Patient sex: M
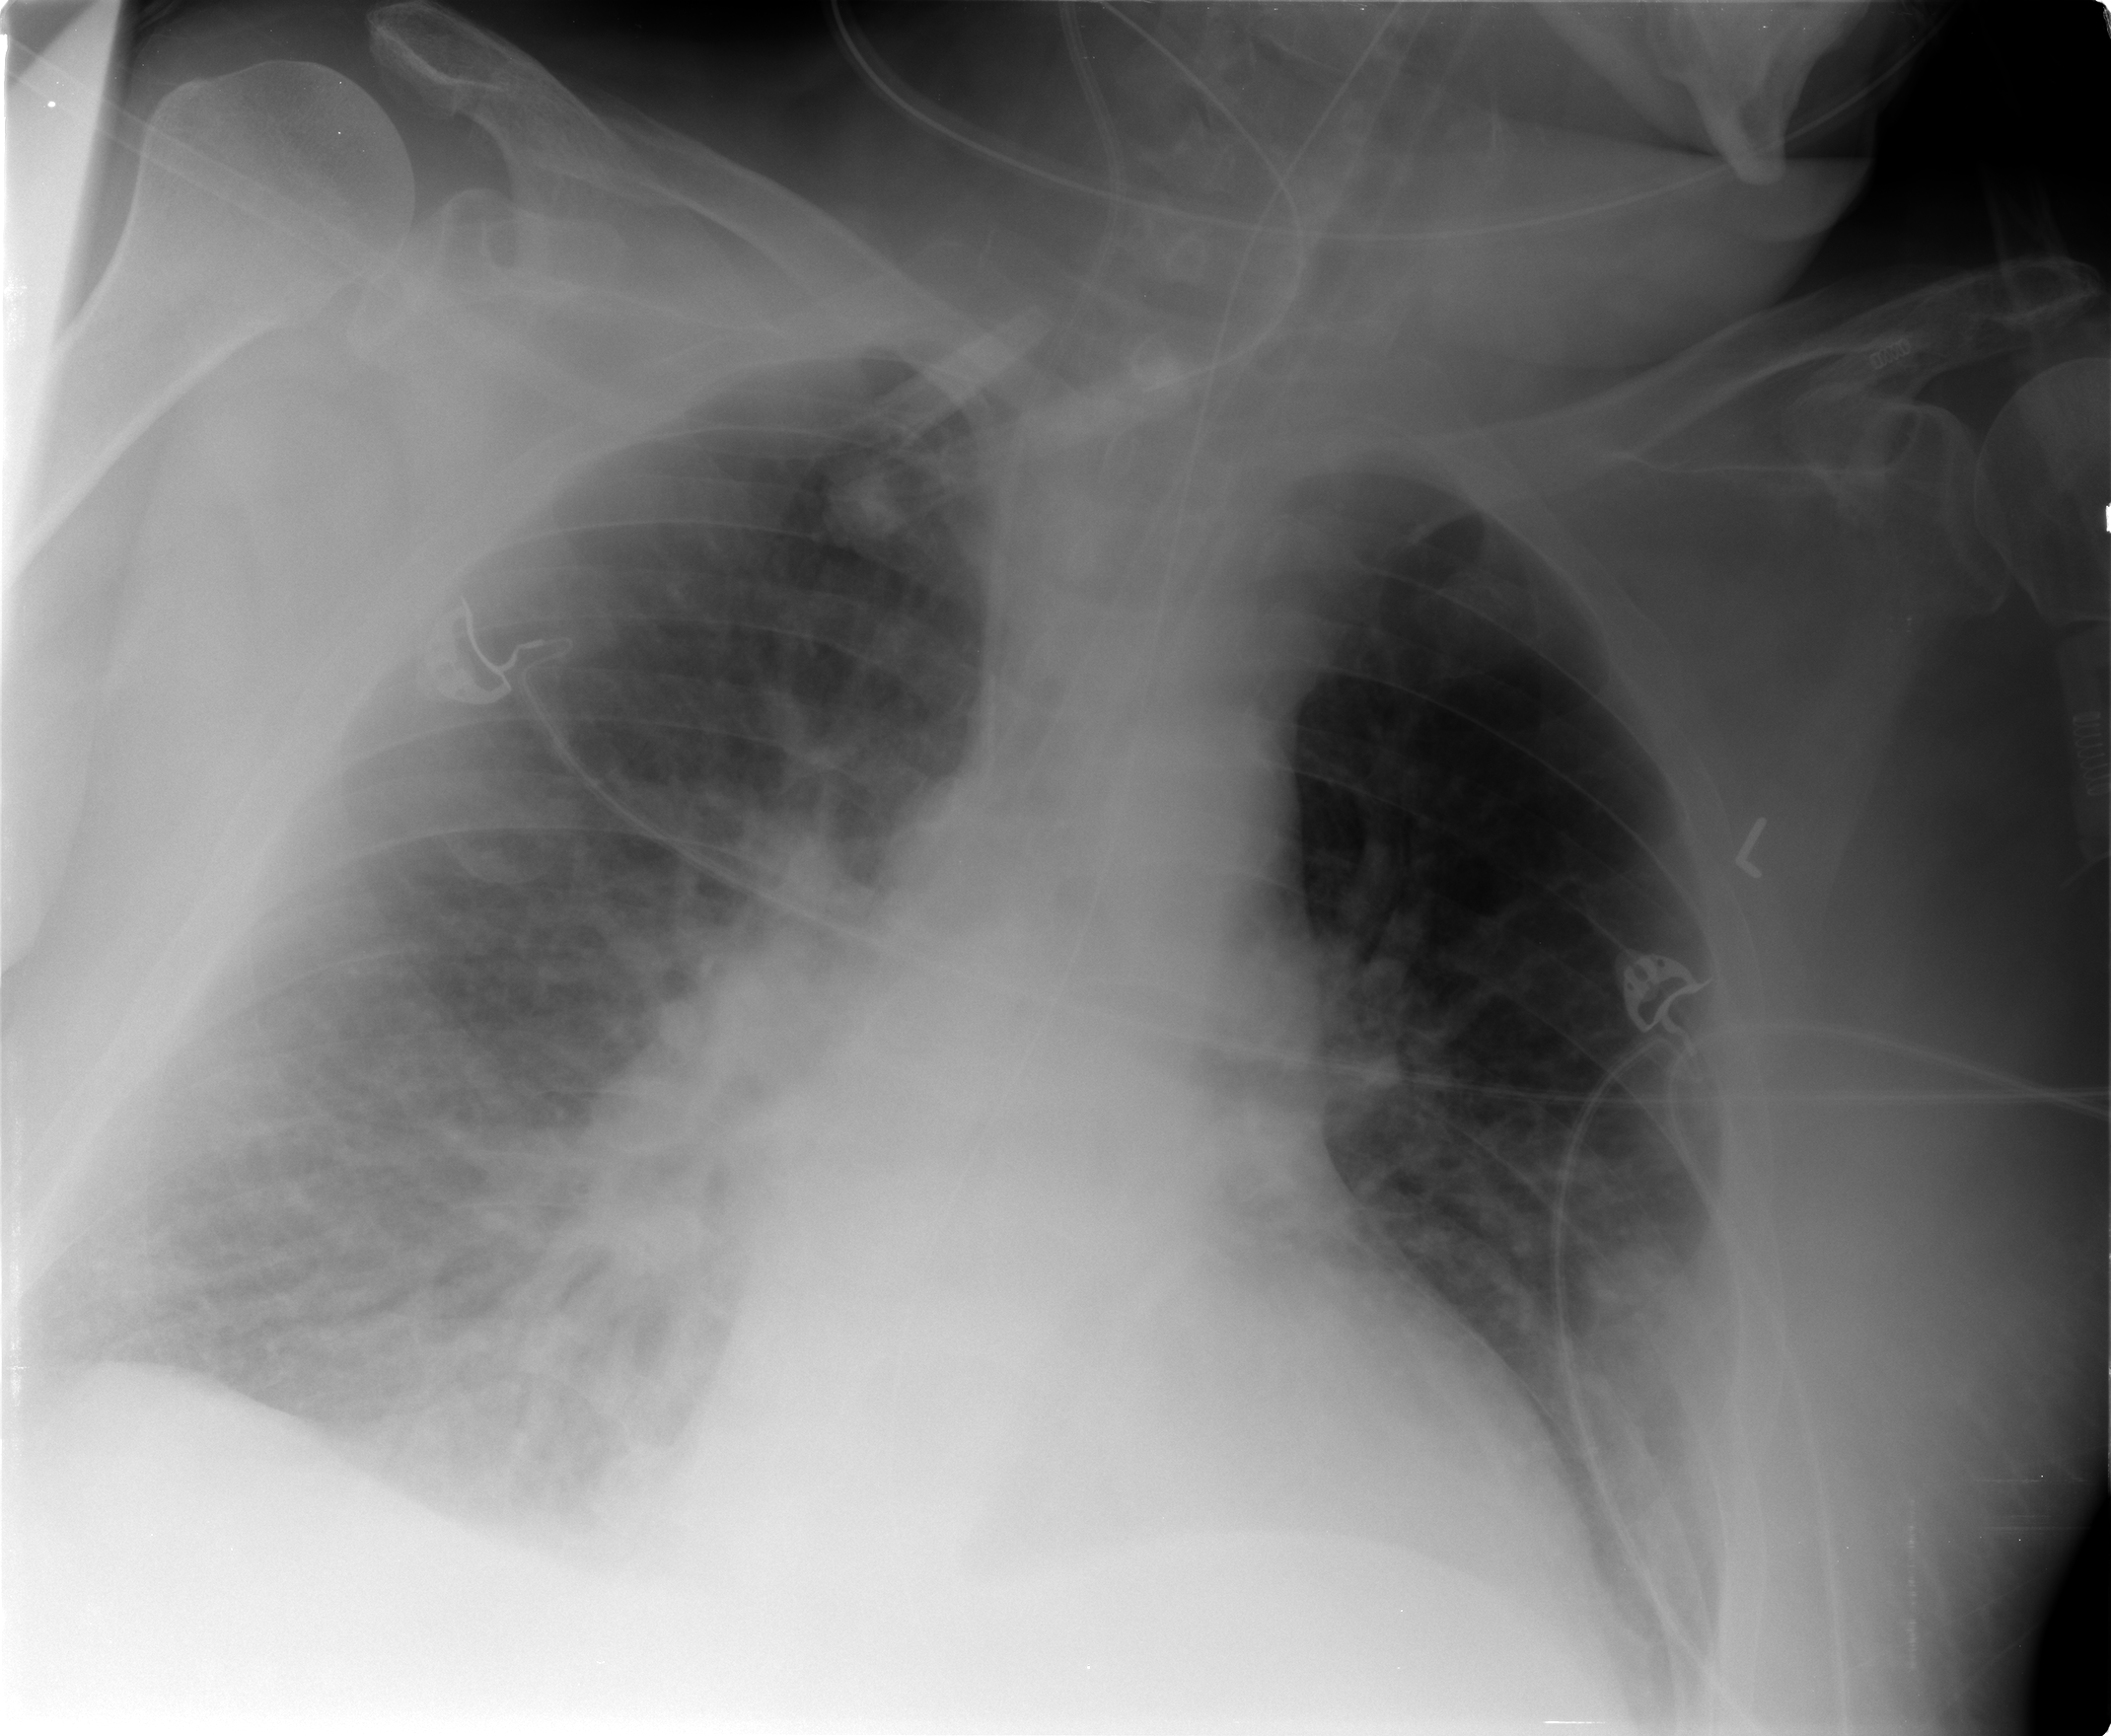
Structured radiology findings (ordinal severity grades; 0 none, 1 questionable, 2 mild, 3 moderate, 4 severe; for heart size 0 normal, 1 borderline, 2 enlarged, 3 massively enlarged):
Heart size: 2
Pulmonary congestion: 2
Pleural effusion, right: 2
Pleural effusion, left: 0
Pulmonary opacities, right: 2
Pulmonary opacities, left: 0
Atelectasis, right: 2
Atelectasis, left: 2